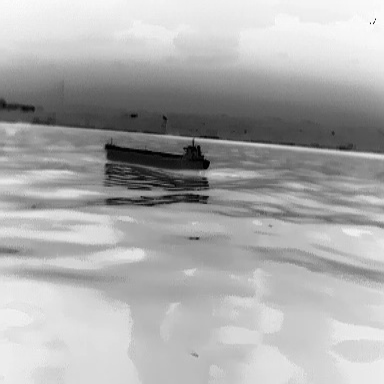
There is a liner in the infrared image.